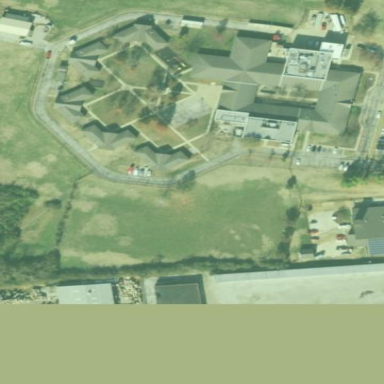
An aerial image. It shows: Hospital providing healthcare services.